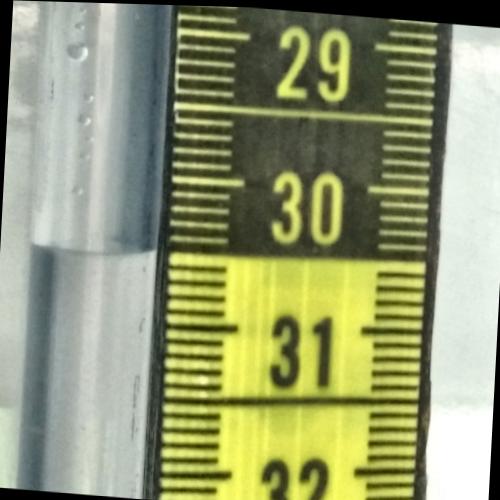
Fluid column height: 30.5 cm